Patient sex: M
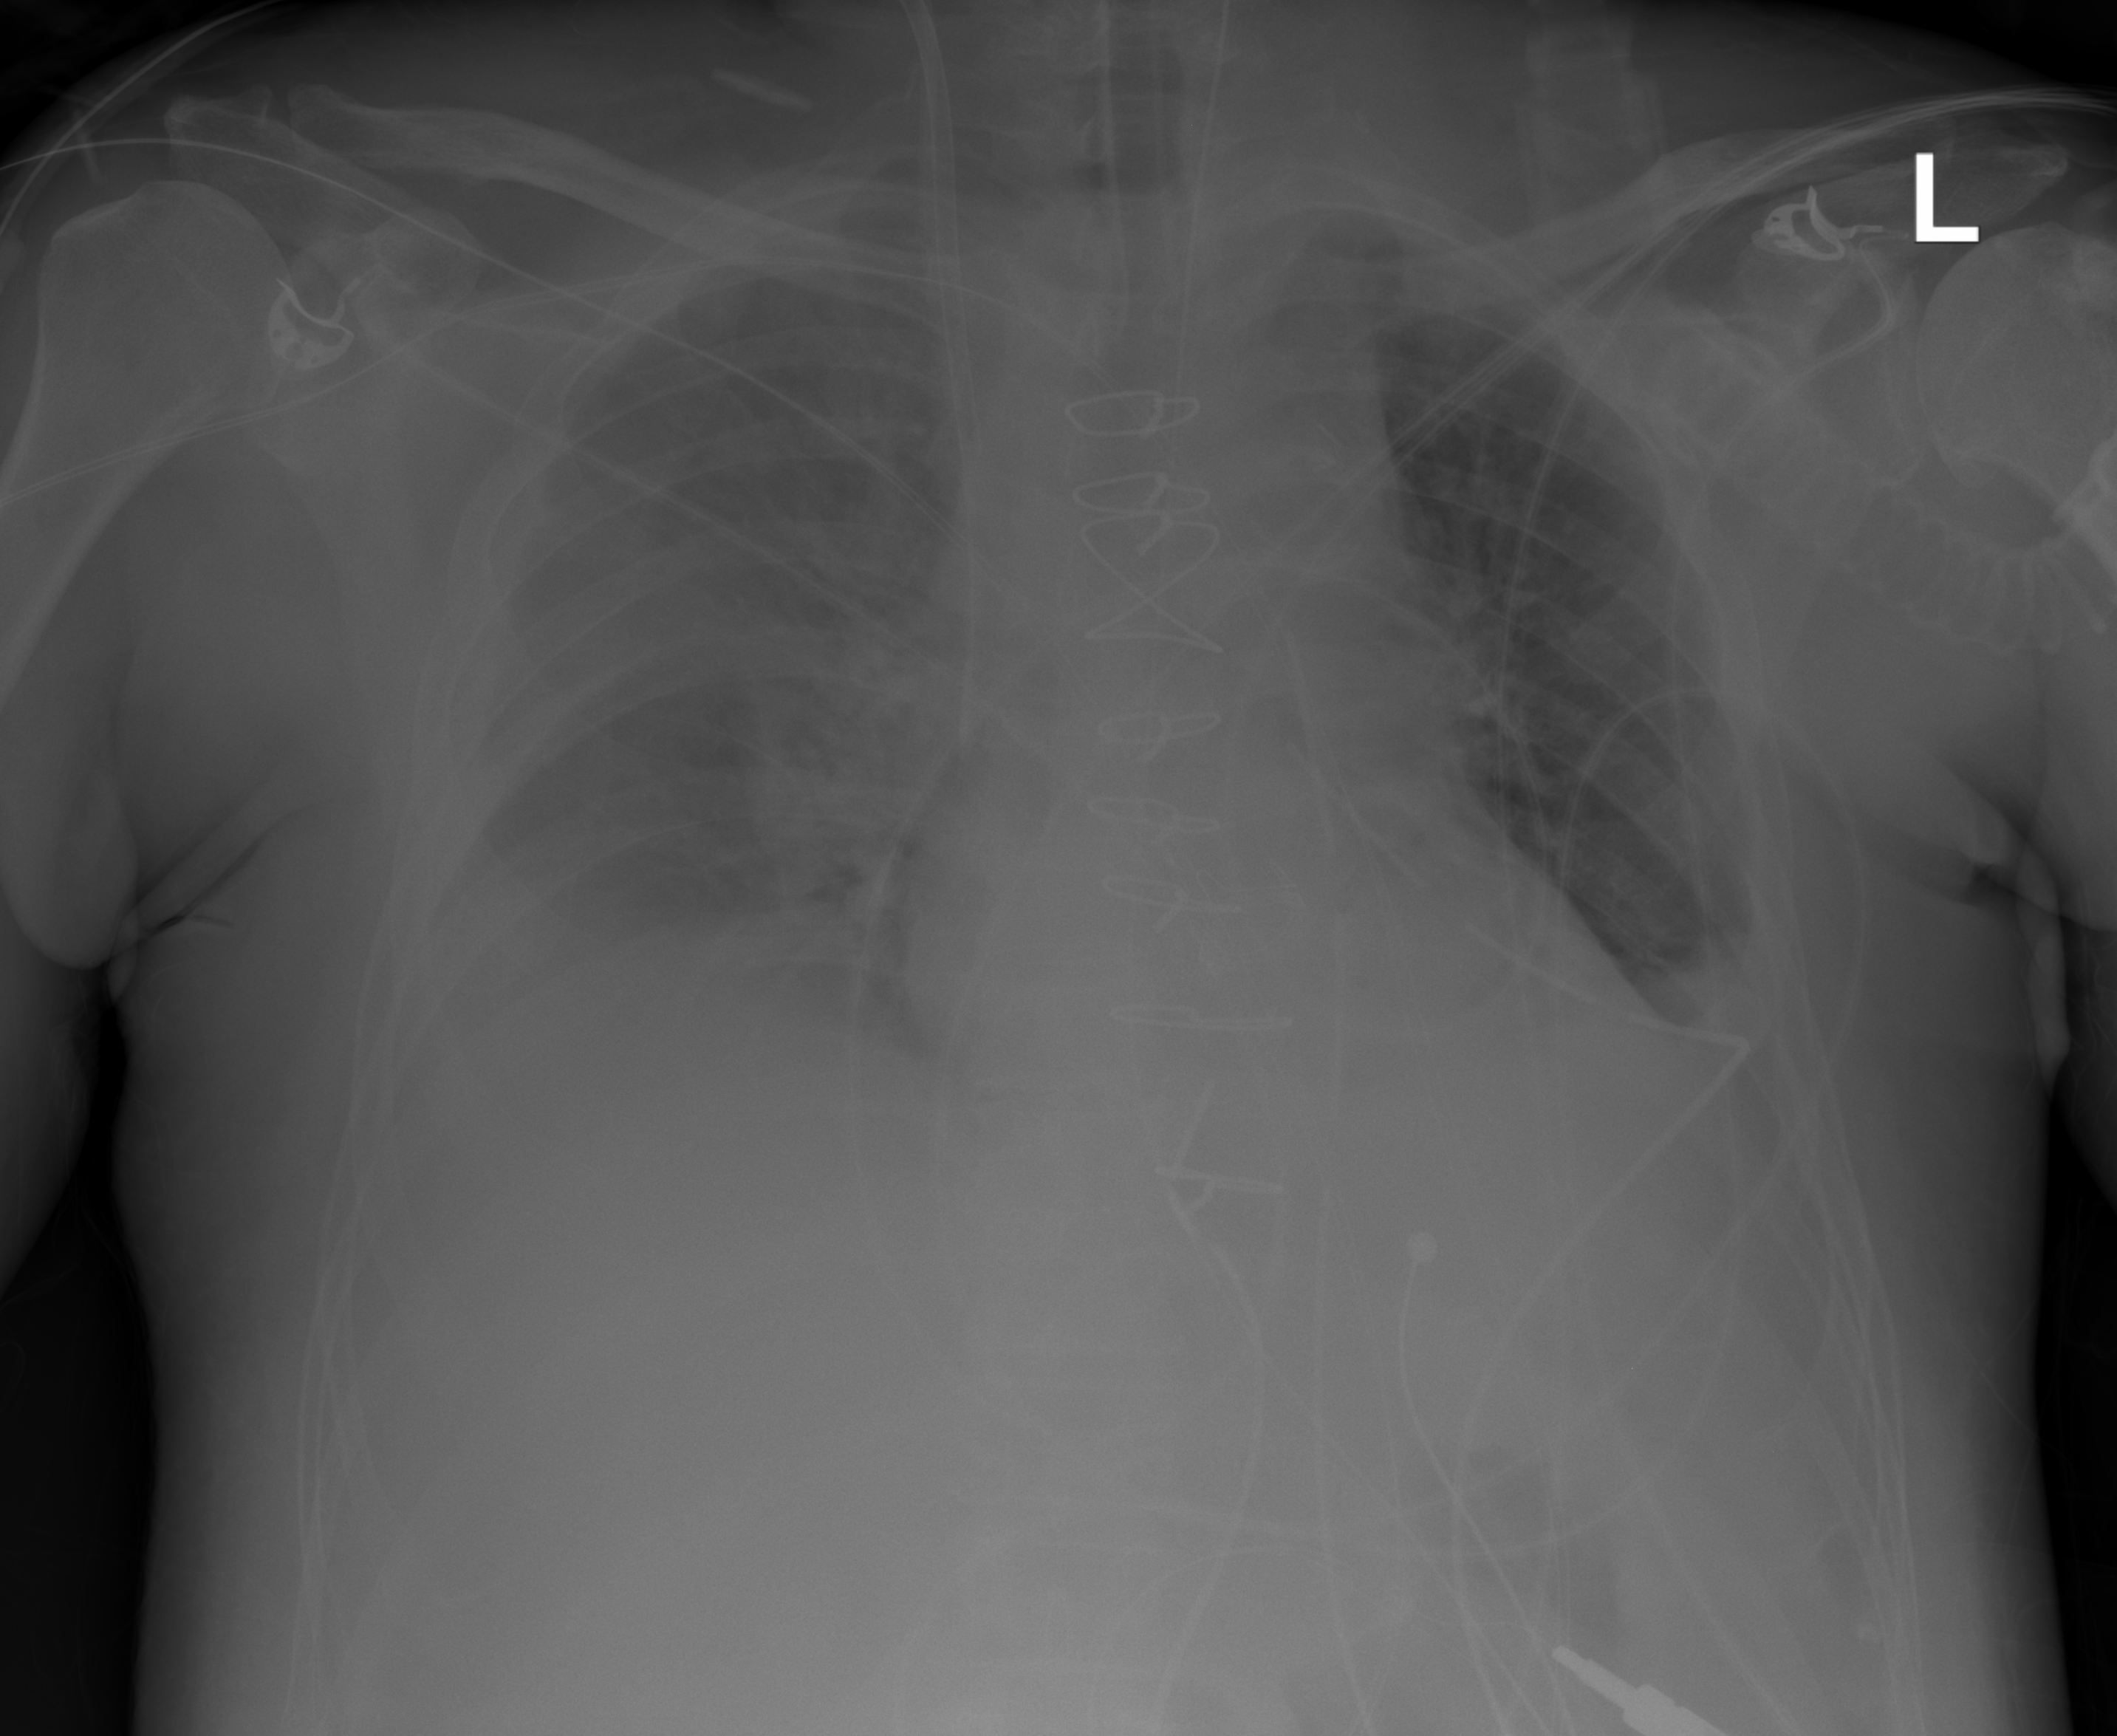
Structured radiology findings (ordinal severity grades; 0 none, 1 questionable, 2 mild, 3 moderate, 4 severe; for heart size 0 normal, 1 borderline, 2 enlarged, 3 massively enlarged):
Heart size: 0
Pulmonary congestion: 1
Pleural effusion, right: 0
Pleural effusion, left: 1
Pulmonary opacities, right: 0
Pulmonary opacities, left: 1
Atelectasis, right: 1
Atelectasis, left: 1